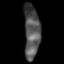
Tissue: lung
Cell type: Epithelial cells
Senescence score: 0.2064
Nuclear area (px): 848
Mean DAPI intensity: 82.916